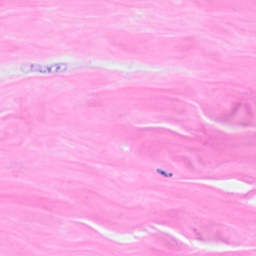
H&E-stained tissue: Breast